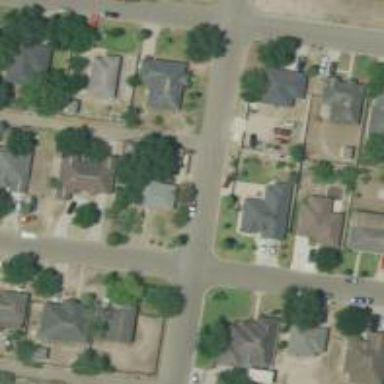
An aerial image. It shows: Alley classified as service road.